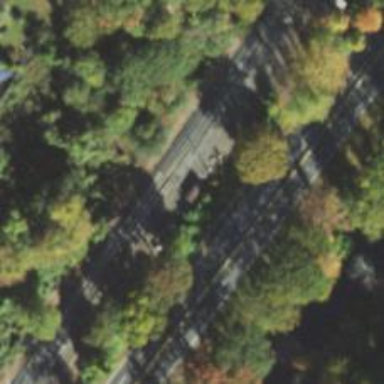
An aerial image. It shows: Outdoor signal box along the railway.